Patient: sex F, age 33
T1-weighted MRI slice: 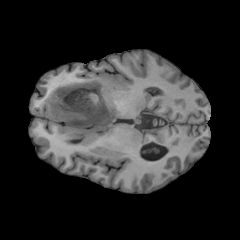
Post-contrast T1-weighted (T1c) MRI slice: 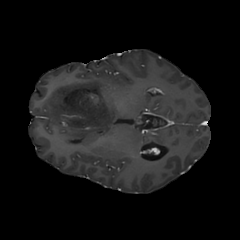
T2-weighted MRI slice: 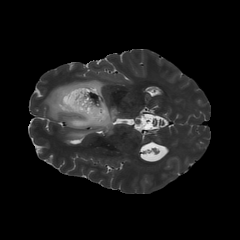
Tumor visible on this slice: yes
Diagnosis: Astrocytoma, IDH-mutant
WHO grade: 4